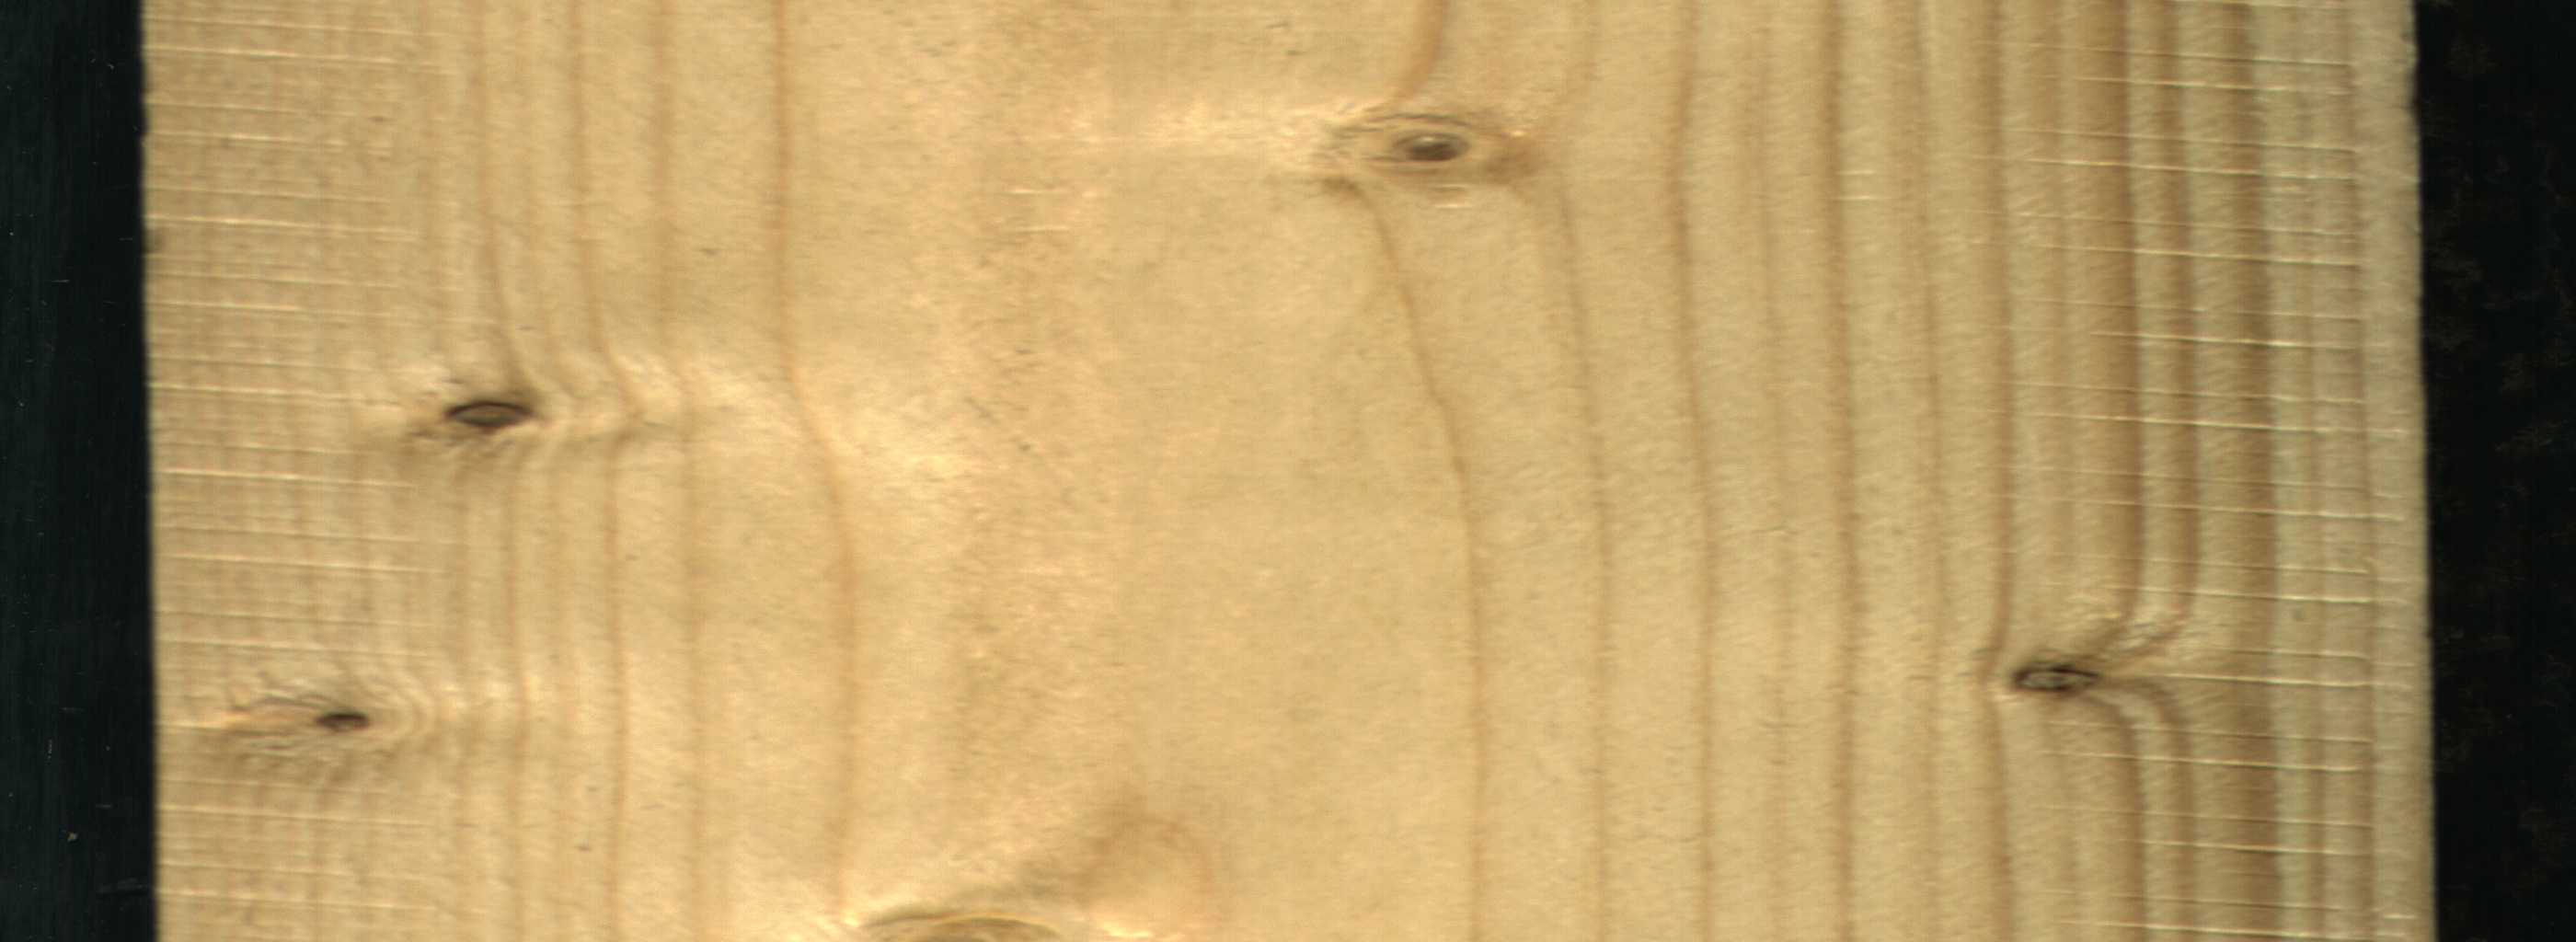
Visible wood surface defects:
Dead_Knot
Dead_Knot
Live_Knot
Live_Knot
Live_Knot